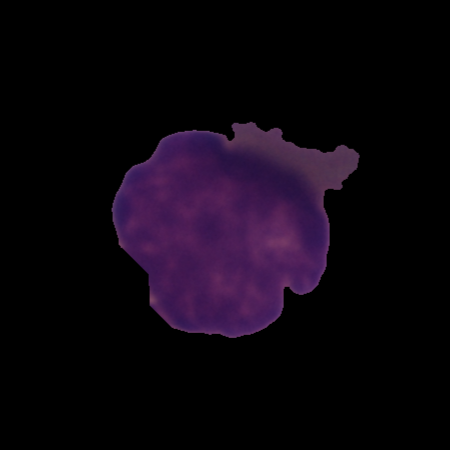
Label: cancer